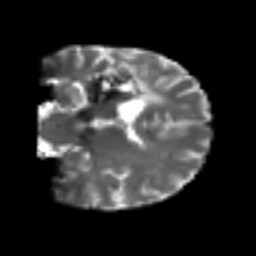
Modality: T2w
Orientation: coronal
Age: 45
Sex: male
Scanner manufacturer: siemens
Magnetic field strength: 3 T
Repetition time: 4.999 s
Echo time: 0.07946 s